Question: fresh to objC and cocos2d :)
i'm following "learn cocos2d game development with iOS5", in chapter4, there is a "DoodleDrop" game.
define some variable in 'GameScene.h' like this
'''
@interface GameScene : CCLayer
{
CCSprite *player;
CGPoint playerVelocity;
CCArray *spiders;
CGSize screenSize;
int dropedSpidersCount;
float duration;
}
+ (CCScene *)scene;
@end
'''
in 'GameScene.m' the 'init' method looks like this
'''
- (id)init
{
if (self = [super init]) {
duration = 4.0;
[self createPlayer];
[self createSpiders]; // spiders were inited here.
[self resetSpiders];
[self schedule:@selector(chooseSpider:) interval:0.7];
}
return self;
}
'''
while in 'chooseSpider', i cannot access 'spiders', xcode broke

in other methods, 'spiders' or 'duration' just behave normally, why does this happens?
---
<URL>
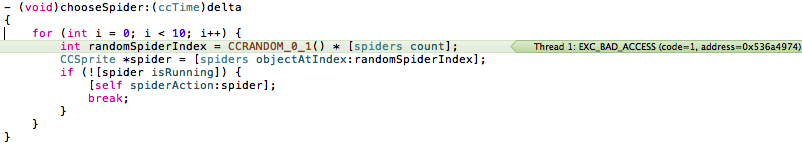
Answer: After inspecting your code, I suggest you to try this fix:
'''
- (void)createSpiders
{
CCSprite *tempSpider = [CCSprite spriteWithFile:@"spider.png"];
CGSize spiderSize = [tempSpider texture].contentSize;
int spiderCount = screenSize.width / spiderSize.width;
spiders = [[CCArray arrayWithCapacity:spiderCount] retain];
for (int i = 0; i < spiderCount; i++) {
CCSprite *spider = [CCSprite spriteWithFile:@"spider.png"];
[self addChild:spider];
[spiders addObject:spider];
}
}
'''
where the only difference is in the line:
'''
spiders = [[CCArray arrayWithCapacity:spiderCount] retain];
'''
Indeed, if you do not retain you 'spiders' object, it will be autoreleased at the next run loop iteration.
OLD ANSWER:
Without seeing more code it is not possible to say exactly what is happening, but it seems that in the interval between creating the spiders and the actual execution of 'chooseSpiders', your 'spiders' array gets deallocated.
As a quick try, I would suggest adding:
'''
[spiders retain];
'''
before calling
'''
[self schedule:@selector(chooseSpider:) interval:0.7];
'''
and see wether the crash keeps happening.
if you provide more code, it could be possible to help you further.